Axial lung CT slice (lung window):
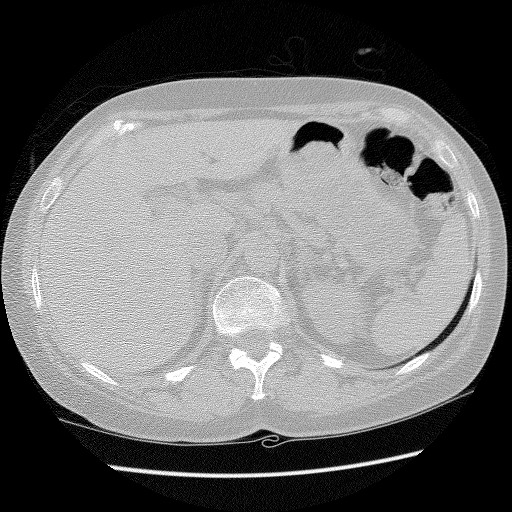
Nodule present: no